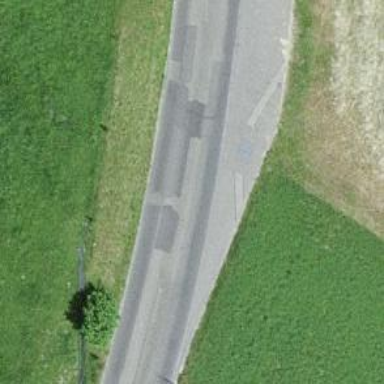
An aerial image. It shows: Paved tertiary road.